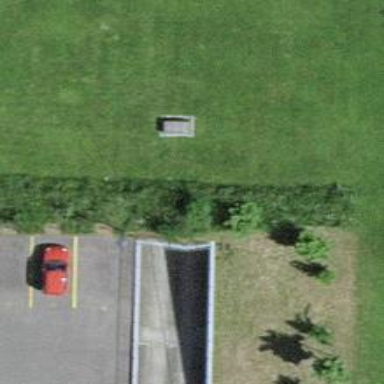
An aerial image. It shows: Parking entrance.